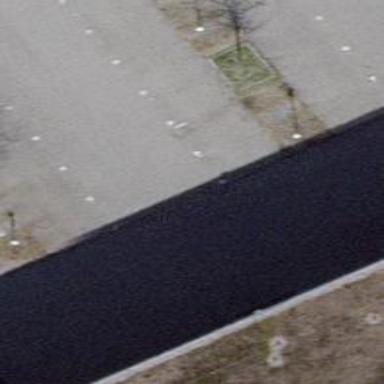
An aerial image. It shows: Road serving as parking aisle.